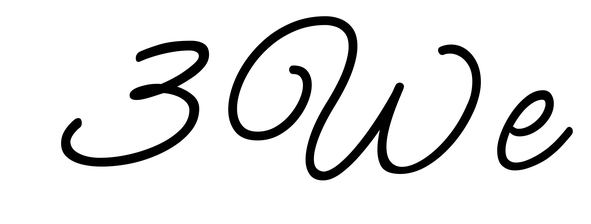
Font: MeowScript-Regular